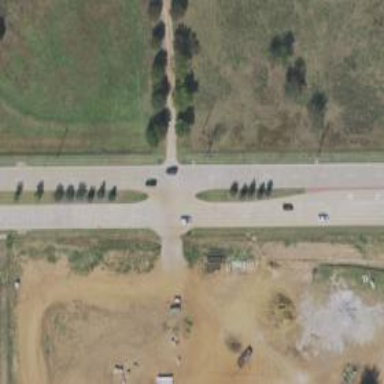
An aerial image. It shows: Secondary road.